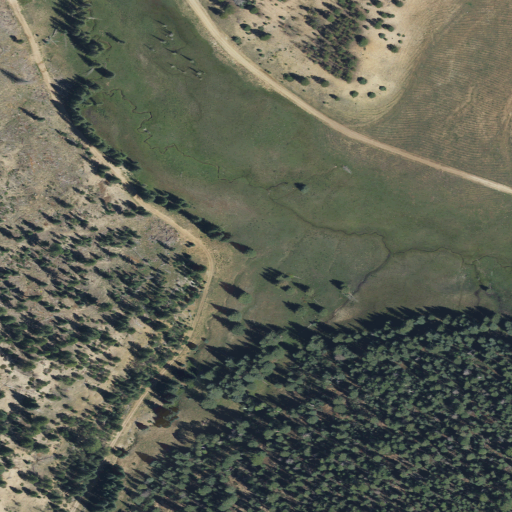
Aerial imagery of valley in Utah named Coyote Hollow containing evergreen forest, woody wetlands, shrub, and deciduous forest